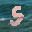
Label: 5